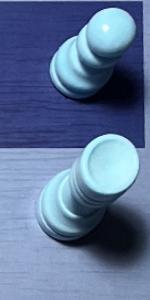
Label: Rook_White